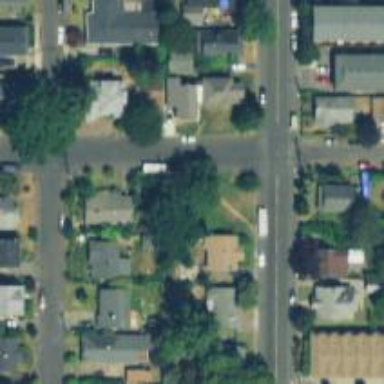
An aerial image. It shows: Residential road with sidewalk on the left.